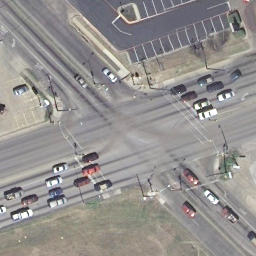
Label: intersection